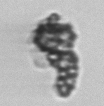
Label: Syracosphaera_pulchra